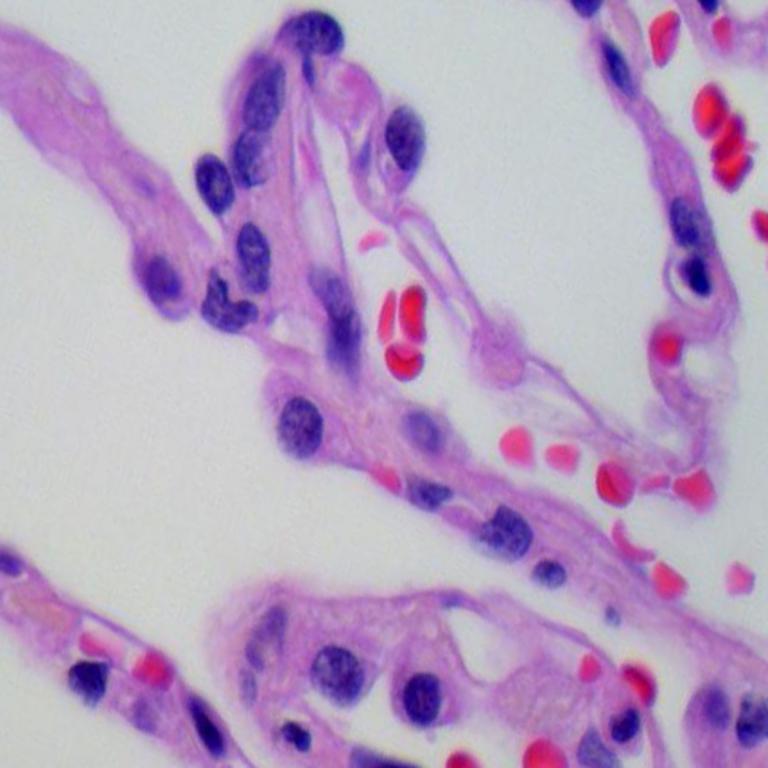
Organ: lung
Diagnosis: benign